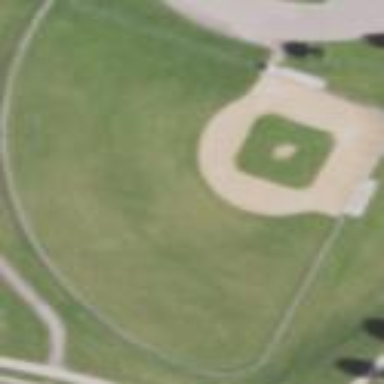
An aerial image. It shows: Baseball pitch for leisure land.